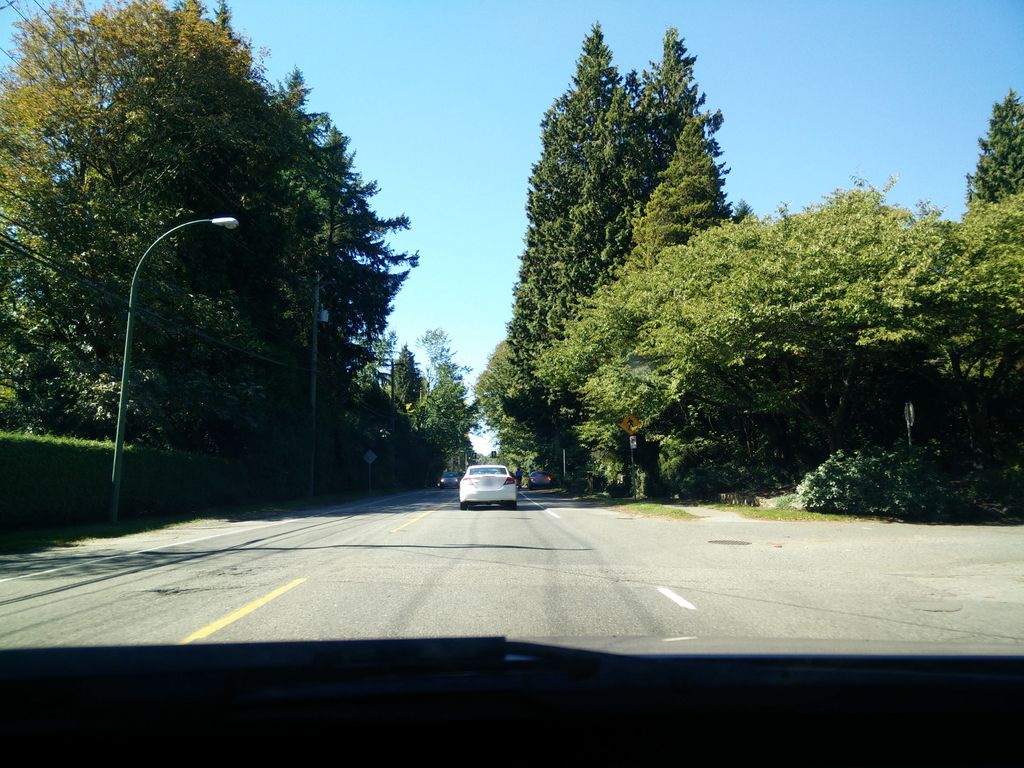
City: vancouver